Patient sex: F
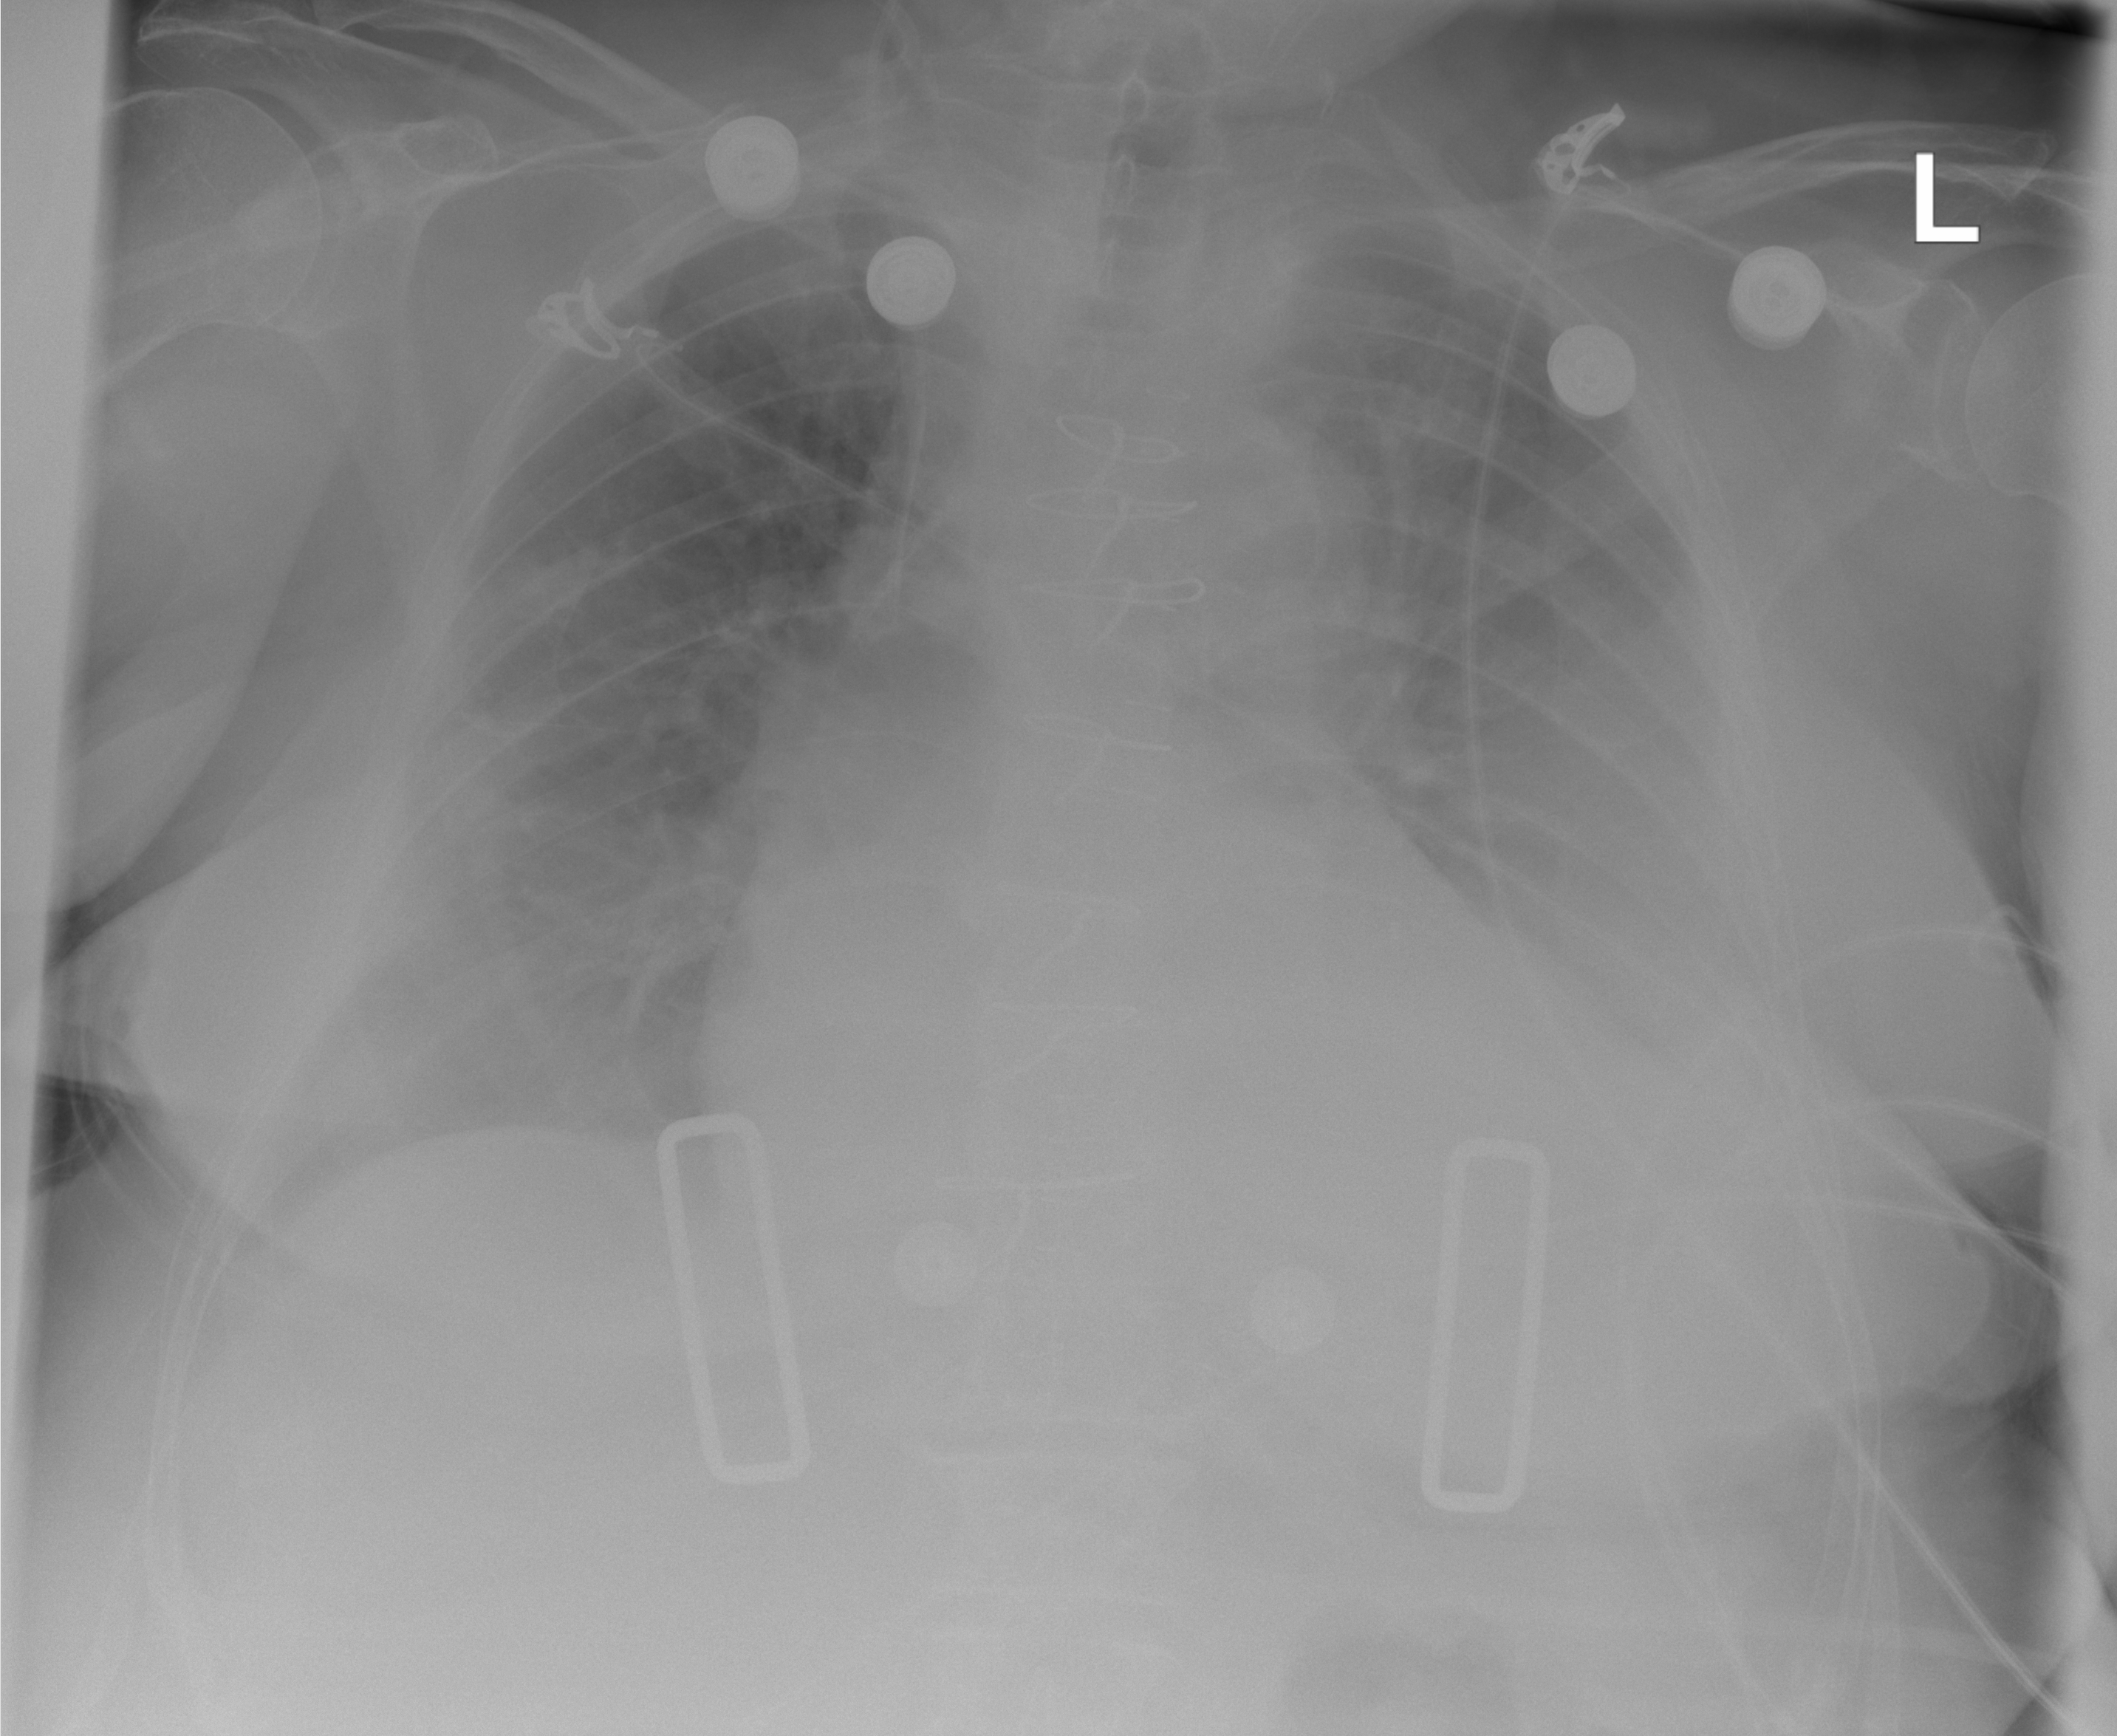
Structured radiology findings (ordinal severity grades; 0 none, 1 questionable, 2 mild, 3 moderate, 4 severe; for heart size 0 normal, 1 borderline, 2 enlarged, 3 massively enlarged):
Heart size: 2
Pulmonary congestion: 2
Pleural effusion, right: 2
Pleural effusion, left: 2
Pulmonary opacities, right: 0
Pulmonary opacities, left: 0
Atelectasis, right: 0
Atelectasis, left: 2